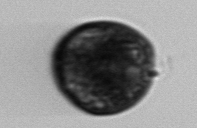
Label: Prorocentrum